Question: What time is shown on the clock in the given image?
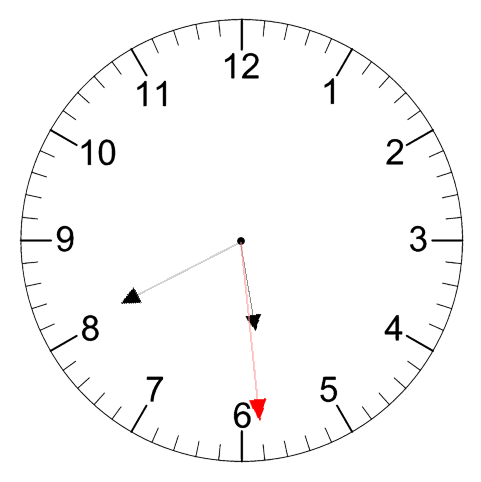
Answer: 05:40:29